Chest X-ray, AP view. Patient: 40 years old, sex F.
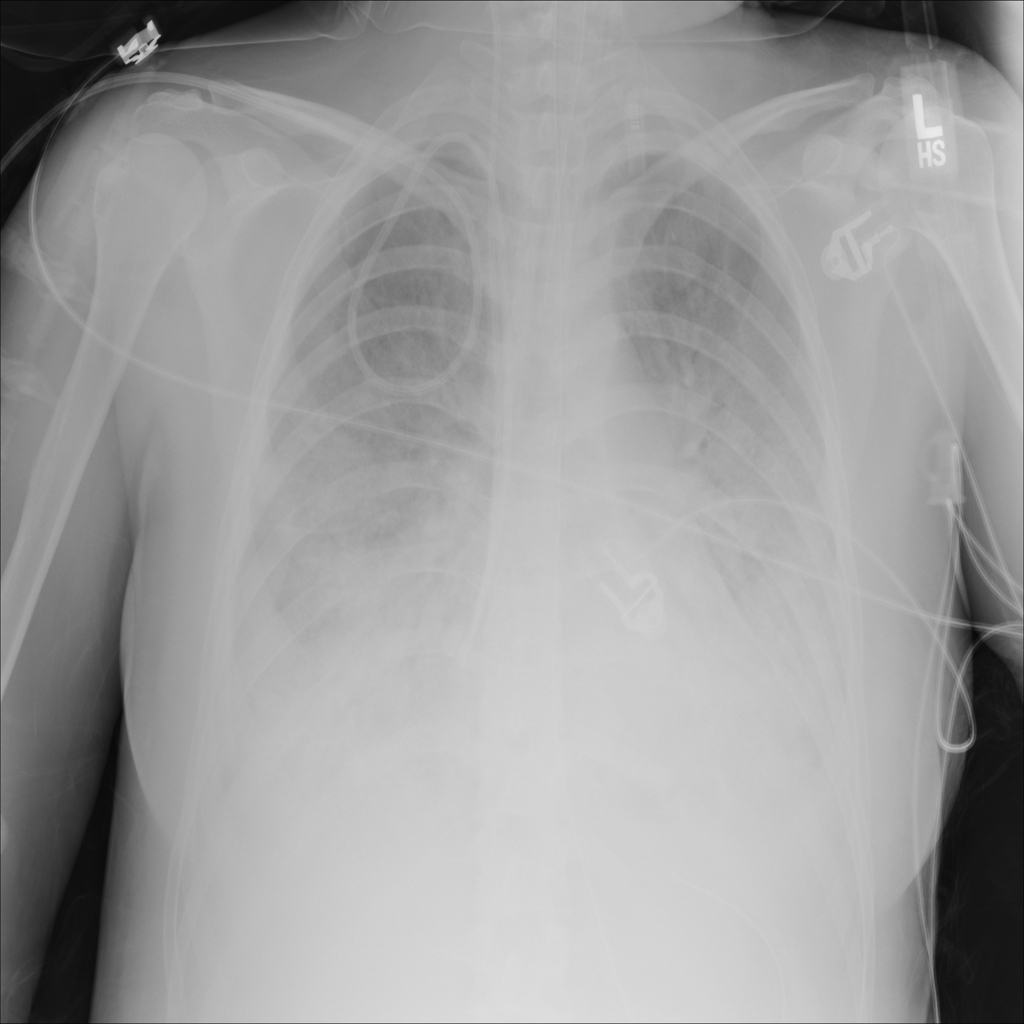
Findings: No Finding